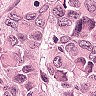
Metastatic tissue present: yes